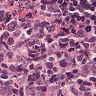
Metastatic tissue present: no